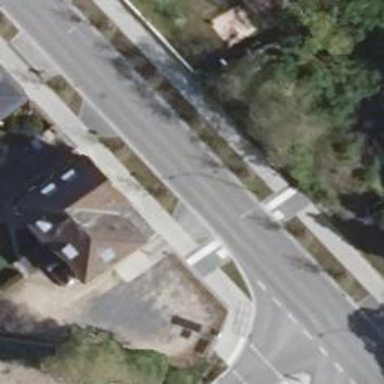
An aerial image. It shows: Footway with asphalt surface and crossing.